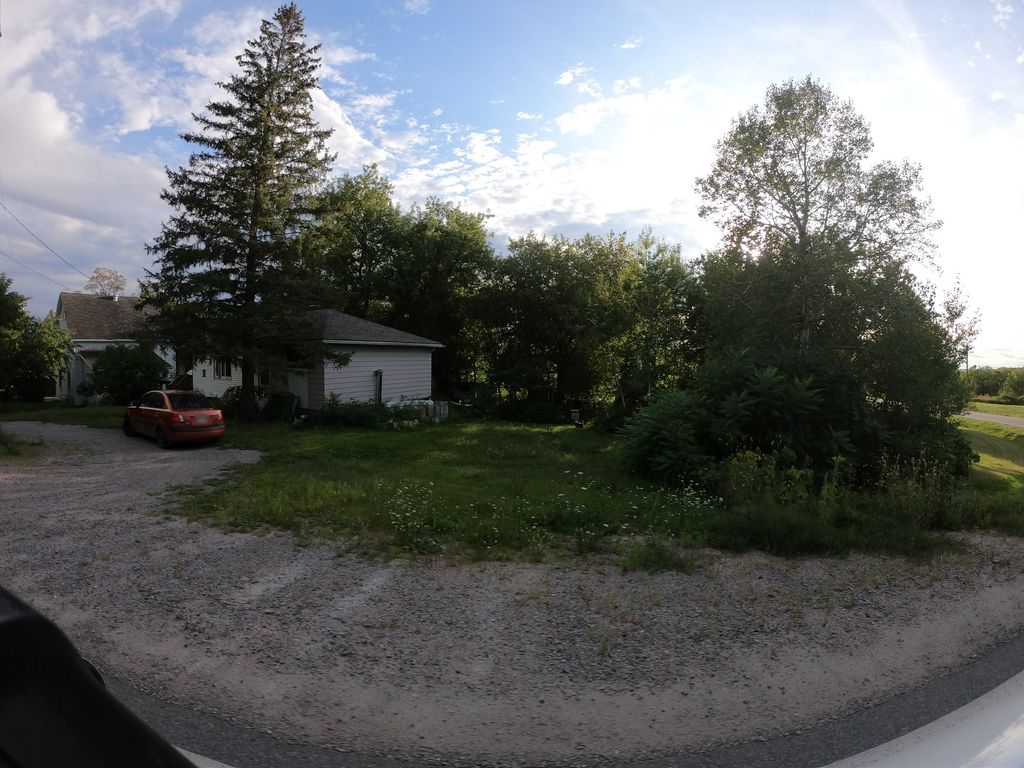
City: ottawa-gatineau